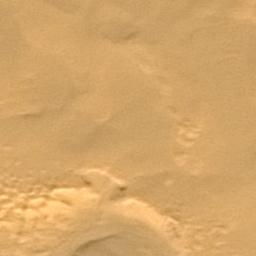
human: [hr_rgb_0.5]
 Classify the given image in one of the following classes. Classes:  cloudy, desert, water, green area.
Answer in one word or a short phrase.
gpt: desert